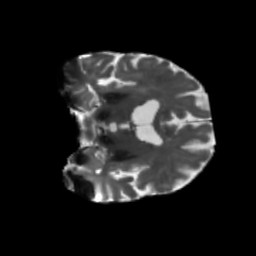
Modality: T2w
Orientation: coronal
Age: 68
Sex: male
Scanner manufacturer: siemens
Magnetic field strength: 3 T
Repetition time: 5.47 s
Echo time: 0.0854 s